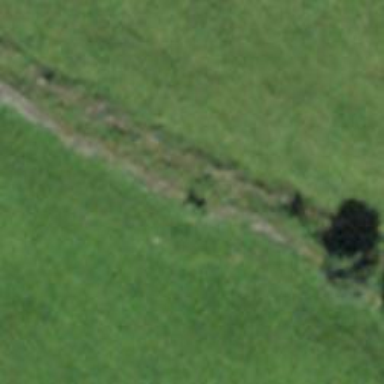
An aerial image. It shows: Dry stone wall barrier.